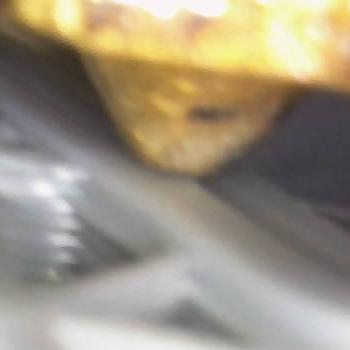
Flow rate: 144%